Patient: sex F, age 54
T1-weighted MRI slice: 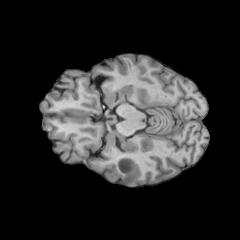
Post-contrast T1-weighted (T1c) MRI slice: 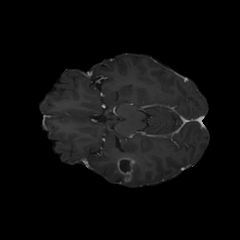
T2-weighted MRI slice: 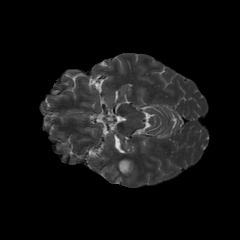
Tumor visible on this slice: yes
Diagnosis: Glioblastoma, IDH-wildtype
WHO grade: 4